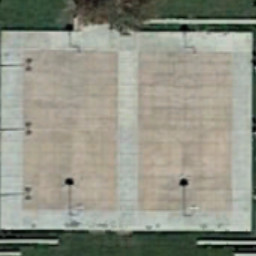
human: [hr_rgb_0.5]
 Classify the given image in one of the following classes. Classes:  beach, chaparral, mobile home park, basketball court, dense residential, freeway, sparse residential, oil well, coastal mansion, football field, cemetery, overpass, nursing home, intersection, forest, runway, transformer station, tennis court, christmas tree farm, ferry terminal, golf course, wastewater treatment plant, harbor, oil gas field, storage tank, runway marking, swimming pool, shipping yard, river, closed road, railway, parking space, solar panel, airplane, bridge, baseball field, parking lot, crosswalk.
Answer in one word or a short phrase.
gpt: basketball court